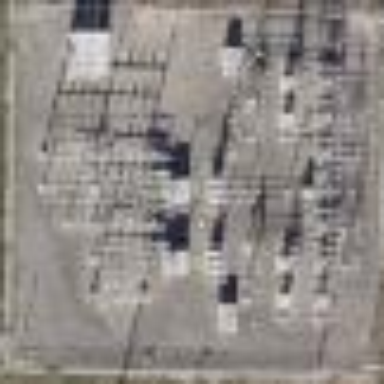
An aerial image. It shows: Industrial power substation surrounded by fence.